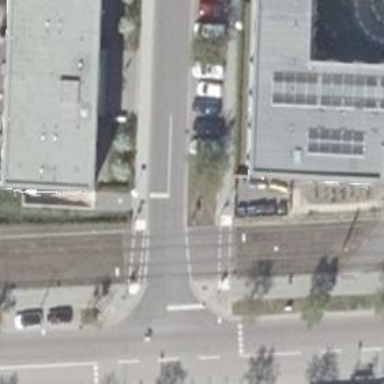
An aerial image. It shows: Bump for traffic calming.